已知椭圆$E:\boldsymbol{\dfrac{x^2}{a^2}+\dfrac{y^2}{b^2}=1(a>b>0)}$，$F_1,F_2$分别为椭圆$E$的左、右焦点，$A,B$分别为椭圆$E$的上、下顶点，且$\boldsymbol{|AB|=|F_1F_2|=2}$．

\noindent (1) 求椭圆$E$的方程；
\noindent (2) 已知过$F_1$的直线与椭圆$E$交于$M,N$两点，且直线$l$不过椭圆四个顶点．
\begin{enumerate}
\item[(ⅰ)] 若直线$l$的倾斜角为$120^\circ$，求$\boldsymbol{\triangle MNF_2}$的面积；
\item[(ⅱ)] 若$M$在$x$轴上方，直线$AM$与直线$AN$的斜率分别为$k_{AM},k_{AN}$，且$\boldsymbol{k_{AM}\cdot k_{AN}=1}$，求直线$l$的方程．
\end{enumerate}

\vspace{0.2cm}
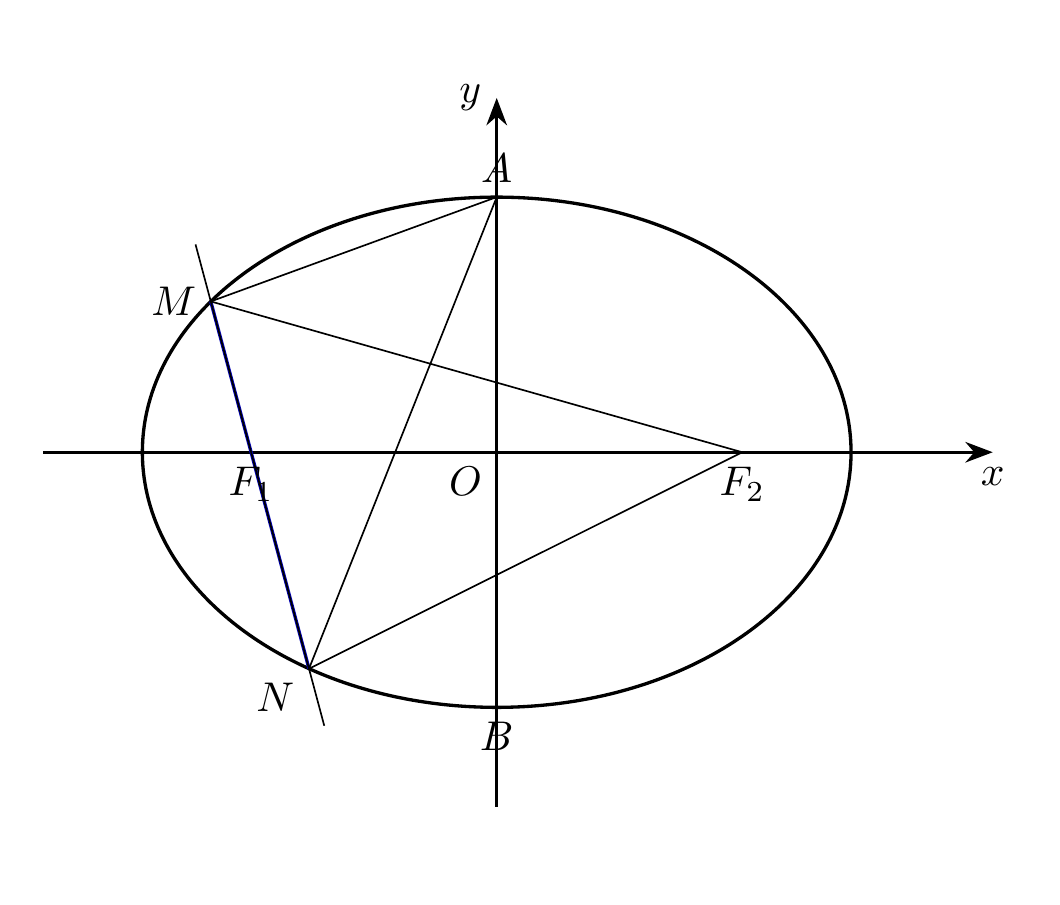
【解答】

\noindent \textbf{【答案】}
\begin{enumerate}
\item (1) $\boldsymbol{\dfrac{x^2}{2}+y^2=1}$
\item (2)(ⅰ) $\boldsymbol{\dfrac{4\sqrt{6}}{7}}$；(ⅱ) $\boldsymbol{3x+y+3=0}$
\end{enumerate}

\vspace{0.1cm}
\noindent \textbf{【分析】}
(1) 根据焦距、短轴长基本量，计算$a,b,c$即可；
(2)(ⅰ) 先写出直线$l$方程，与椭圆联立，消去$x$得到关于$y$的一元二次方程，利用韦达定理得$y_1+y_2,y_1y_2$，由弦长公式$|y_1-y_2|$，结合三角形面积公式求解；
(ⅱ) 设直线斜截式方程，联立椭圆方程，韦达定理得到纵坐标和与积，结合斜率乘积条件列等式，化简求解参数，得到直线方程．

\vspace{0.2cm}
\noindent \textbf{【详解】(1)}
由题意知
$$
\begin{cases}
a^2 = b^2+c^2\\
2b = 2c = 2
\end{cases}
\implies
\begin{cases}
\boldsymbol{a=\sqrt{2}}\\
\boldsymbol{b=c=1}
\end{cases}
$$
$\therefore$ 椭圆方程为 $\boldsymbol{\dfrac{x^2}{2}+y^2=1}$．

\vspace{0.2cm}
\noindent \textbf{(2)(ⅰ)}
由倾斜角$120^\circ$，得直线斜率$k=\tan120^\circ=-\sqrt{3}$，直线$l:\boldsymbol{x=-\dfrac{\sqrt{3}}{3}y-1}$，
设$M(x_1,y_1),N(x_2,y_2)$，联立
$$
\begin{cases}
x=-\dfrac{\sqrt{3}}{3}y-1\\
\dfrac{x^2}{2}+y^2=1
\end{cases}
$$
消去$x$整理得：$\boldsymbol{7y^2+2\sqrt{3}y-3=0}$，
由韦达定理：
$$
y_1+y_2=-\dfrac{2\sqrt{3}}{7},\quad y_1y_2=-\dfrac{3}{7}.
$$

$$
|y_1-y_2|=\sqrt{(y_1+y_2)^2-4y_1y_2}
=\sqrt{\left(-\dfrac{2\sqrt{3}}{7}\right)^2+\dfrac{12}{7}}
=\boldsymbol{\dfrac{4\sqrt{6}}{7}},
$$
$\triangle MNF_2$面积：
$$
S_{\triangle MNF_2}=\dfrac{1}{2}|F_1F_2|\cdot|y_1-y_2|
=\dfrac{1}{2}\times2\times\dfrac{4\sqrt{6}}{7}
=\boldsymbol{\dfrac{4\sqrt{6}}{7}}.
$$

\vspace{0.2cm}
\noindent \textbf{(ⅱ)}
设直线$l$方程：$\boldsymbol{x=my-1\ (m\ne1)}$，与椭圆$\dfrac{x^2}{2}+y^2=1$联立：
$$
(my-1)^2+2y^2=2,
$$
展开整理得：
$$
\boldsymbol{(m^2+2)y^2-2my-1=0}.
$$

判别式
$$
\Delta = (-2m)^2-4(m^2+2)\cdot(-1)
=4m^2+4m^2+8
=\boldsymbol{8m^2+8>0},
$$
由韦达定理：
$$
y_1+y_2=-\dfrac{b}{a}=\boldsymbol{\dfrac{2m}{m^2+2}},\quad
y_1y_2=\dfrac{c}{a}=\boldsymbol{\dfrac{-1}{m^2+2}}.
$$

已知$A(0,1)$，且$k_{AM}\cdot k_{AN}=1$，由斜率公式：
$$
k_{AM}=\dfrac{y_1-1}{x_1},\quad k_{AN}=\dfrac{y_2-1}{x_2},
$$
$$
\therefore \dfrac{y_2-1}{x_2}\cdot\dfrac{y_1-1}{x_1}=1,
$$
即
$$
\boldsymbol{(y_1-1)(y_2-1)=x_1x_2}.
$$

又$x_1=my_1-1,\ x_2=my_2-1$，代入得
$$
(y_1-1)(y_2-1)=(my_1-1)(my_2-1),
$$
展开：
$$
y_1y_2-(y_1+y_2)+1 = m^2y_1y_2-m(y_1+y_2)+1,
$$
移项化简：
$$
\boldsymbol{(m^2-1)y_1y_2=(m-1)(y_1+y_2)}.
$$

$\because m\ne1$，两边同除$m-1$：
$$
(m+1)y_1y_2 = y_1+y_2,
$$
代入韦达定理结果：
$$
(m+1)\cdot\dfrac{-1}{m^2+2} = \dfrac{2m}{m^2+2},
$$
两边同乘$m^2+2$：
$$
-(m+1)=2m,
$$
解得 $\boldsymbol{m=-\dfrac{1}{3}}$．

代入直线方程 $x=my-1$：
$$
x=-\dfrac{1}{3}y-1,
$$
整理得最终直线方程：
$$
\boldsymbol{3x+y+3=0}.
$$